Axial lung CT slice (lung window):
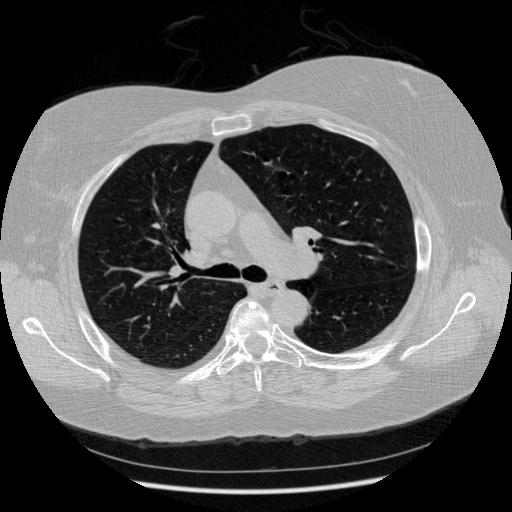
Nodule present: no